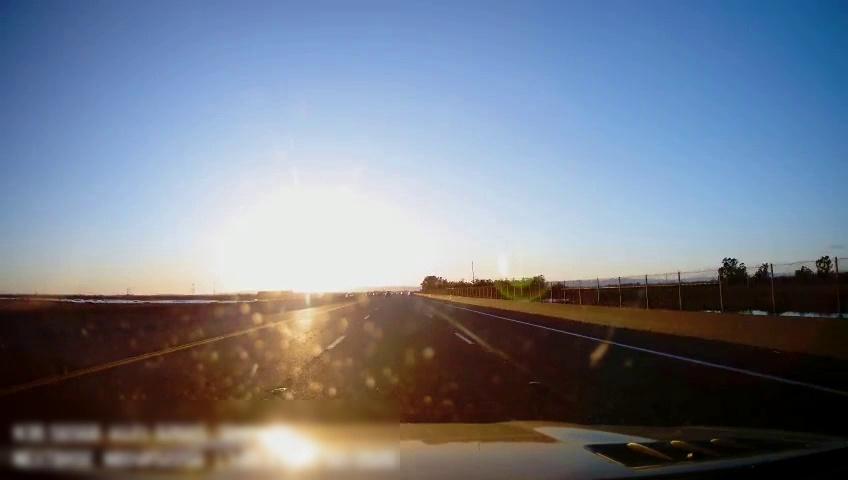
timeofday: Day
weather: Sunny
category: Drivable Space
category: Lanes | Alternate Lane
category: Lanes | Current Lane
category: Lanes | Current Lane
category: Lanes | Alternate Lane